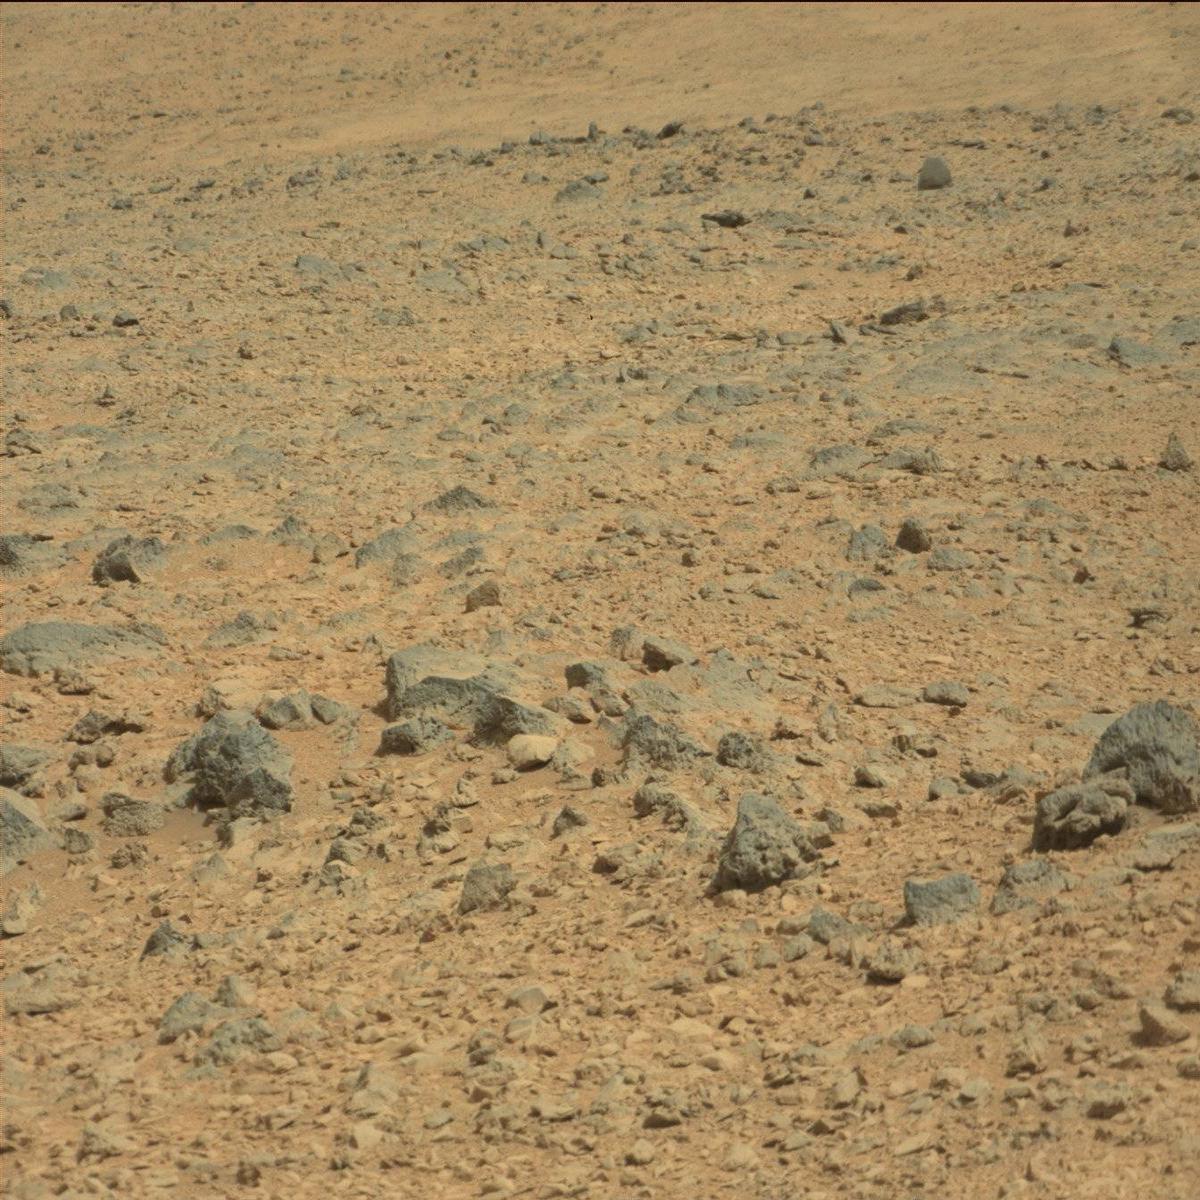
Terrain classes present: Bedrock, Rock, Sand / Soil